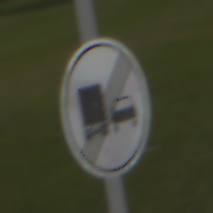
Verkehrszeichen: EndeUeberholverbotKraftfahrzeuge
Umgebung: Outdoor, Nature
Tageszeit: Night
Wetter: Clear
Licht: Natural
Jahreszeit: NotSpecified
Kontrast: HighContrast